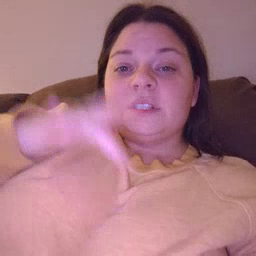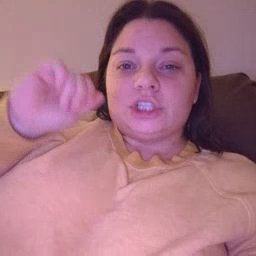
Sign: touch